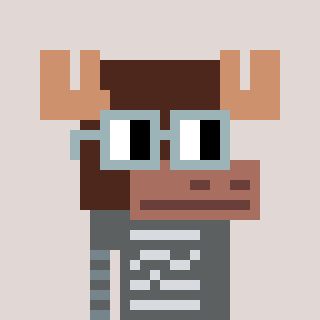
a pixel art character with square dark gray glasses, a moose-shaped head and a teal-colored body on a warm background